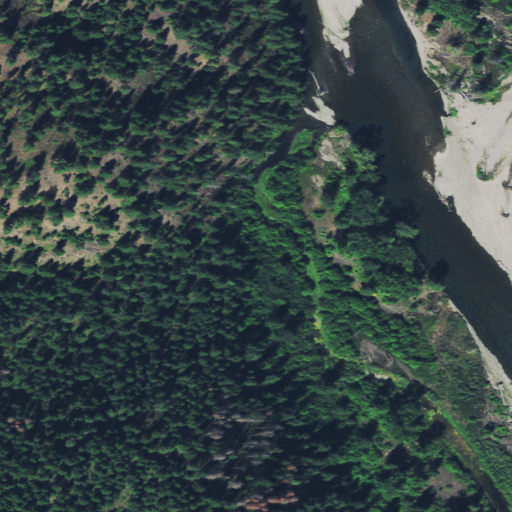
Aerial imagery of valley in Montana named Leeper Gulch containing evergreen forest, herbaceous wetlands, open water, shrub, and woody wetlands